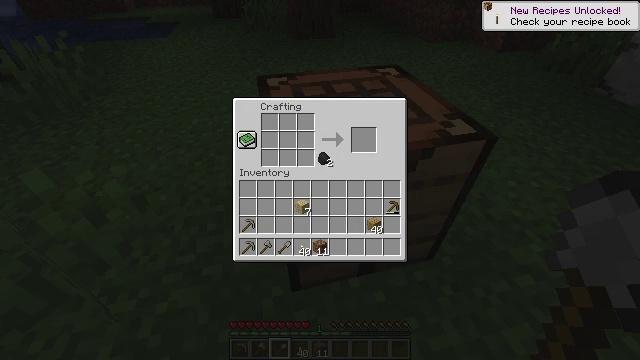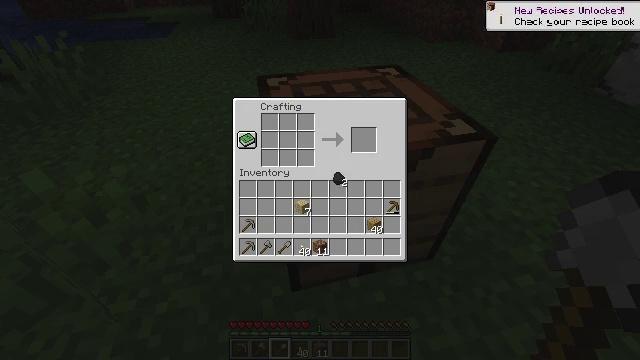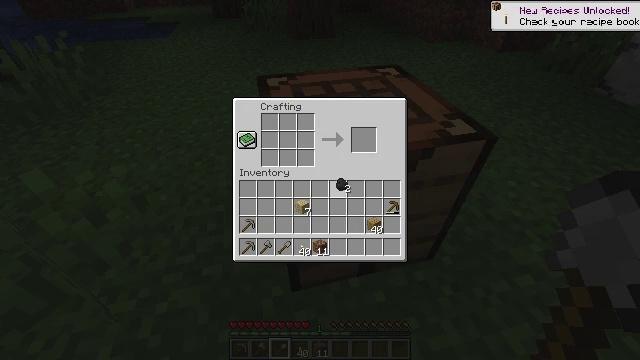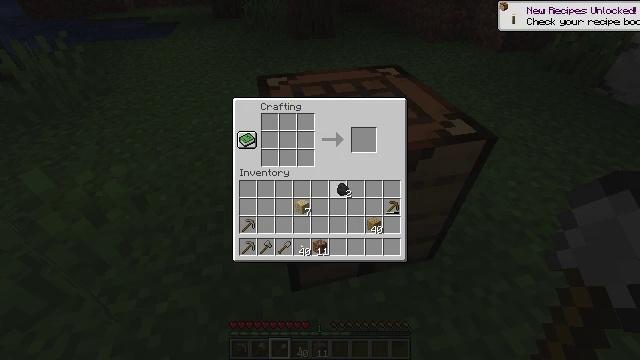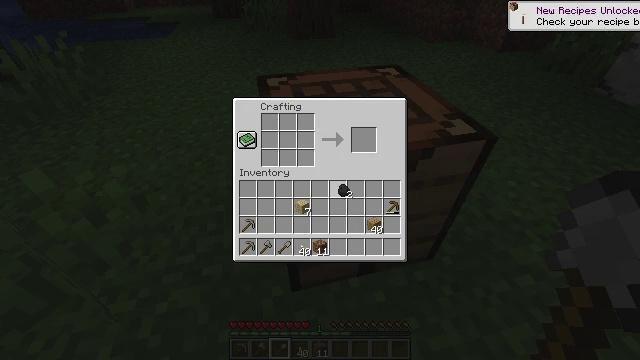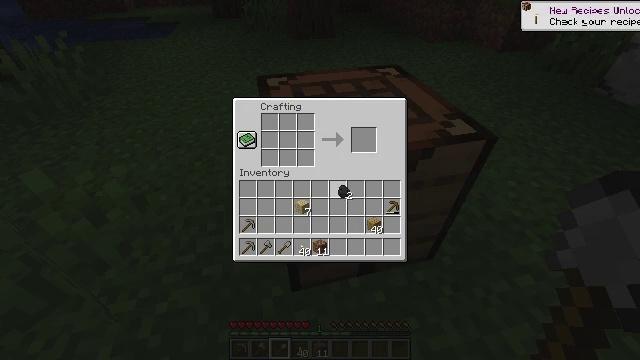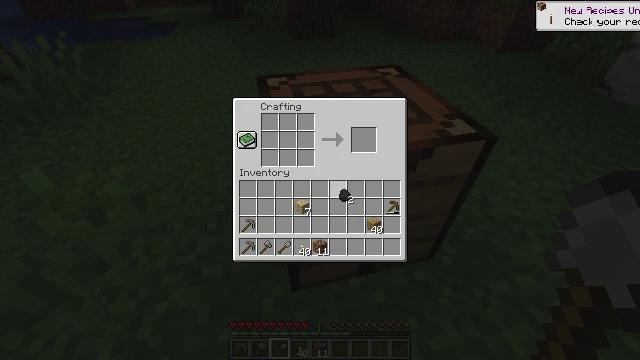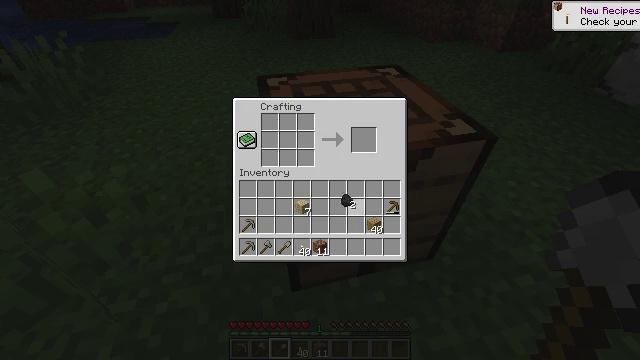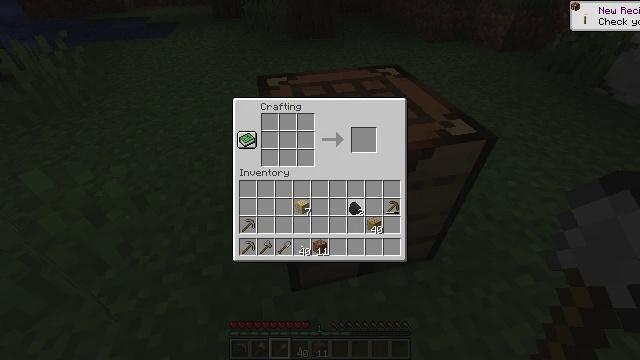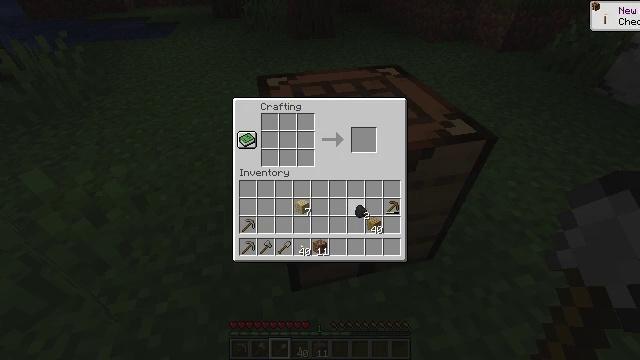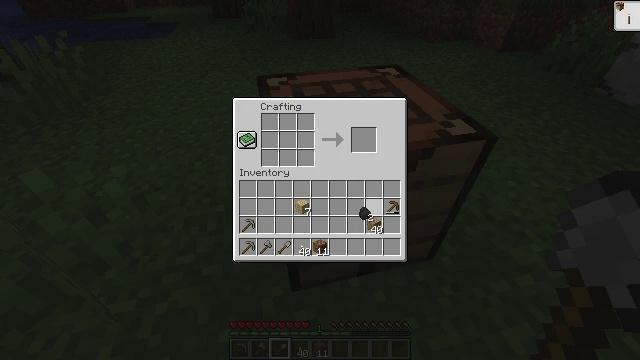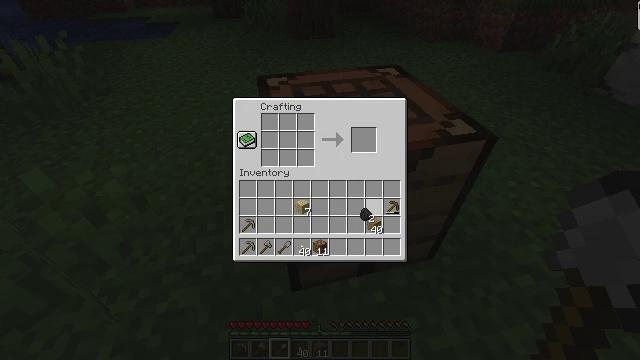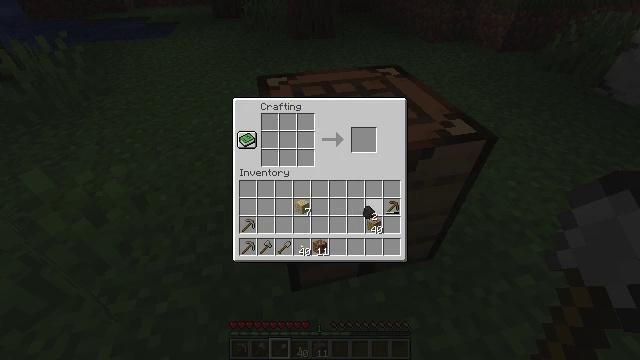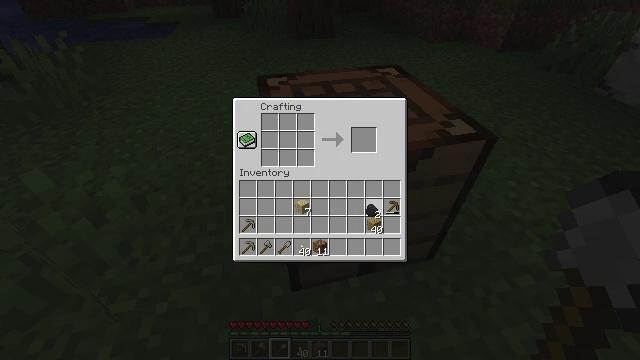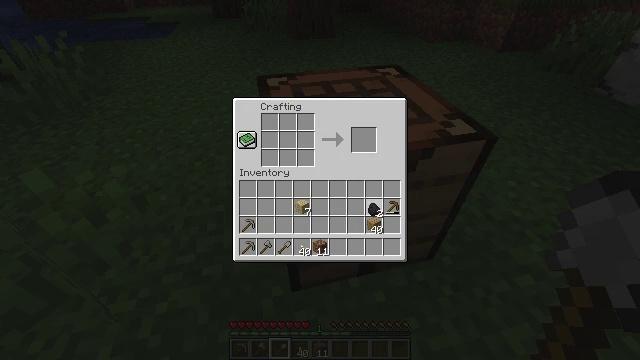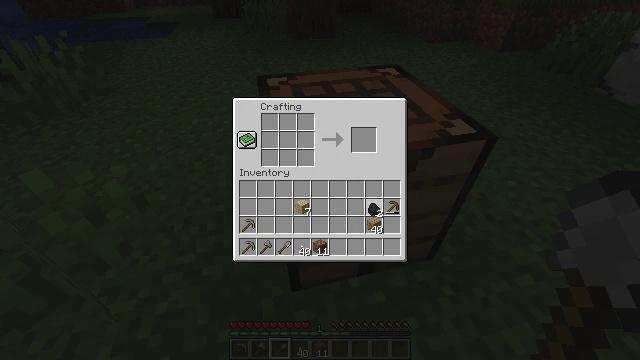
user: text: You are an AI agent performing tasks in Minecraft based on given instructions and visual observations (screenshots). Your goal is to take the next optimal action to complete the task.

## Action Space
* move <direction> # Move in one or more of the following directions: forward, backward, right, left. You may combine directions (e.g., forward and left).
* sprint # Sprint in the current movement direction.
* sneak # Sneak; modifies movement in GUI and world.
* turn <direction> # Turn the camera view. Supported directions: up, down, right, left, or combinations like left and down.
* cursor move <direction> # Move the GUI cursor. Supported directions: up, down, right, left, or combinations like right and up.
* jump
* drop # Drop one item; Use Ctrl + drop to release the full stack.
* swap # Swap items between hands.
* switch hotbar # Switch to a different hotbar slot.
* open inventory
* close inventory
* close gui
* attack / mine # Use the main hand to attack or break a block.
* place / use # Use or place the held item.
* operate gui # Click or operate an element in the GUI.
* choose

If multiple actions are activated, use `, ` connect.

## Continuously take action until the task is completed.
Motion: motion action
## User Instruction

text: Collect lilac by left-clicking.
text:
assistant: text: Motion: cursor move right and down
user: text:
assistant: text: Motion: no_op
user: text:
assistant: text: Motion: no_op
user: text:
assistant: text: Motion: no_op
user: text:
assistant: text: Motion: no_op
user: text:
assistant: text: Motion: no_op
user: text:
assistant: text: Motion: no_op
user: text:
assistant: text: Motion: cursor move right and down
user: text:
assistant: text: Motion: no_op
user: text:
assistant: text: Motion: no_op
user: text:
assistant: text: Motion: no_op
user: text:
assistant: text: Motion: no_op
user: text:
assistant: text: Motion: no_op
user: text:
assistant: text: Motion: no_op
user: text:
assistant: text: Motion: no_op
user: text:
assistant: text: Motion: operate gui
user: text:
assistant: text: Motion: operate gui
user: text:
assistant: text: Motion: operate gui
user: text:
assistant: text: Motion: no_op
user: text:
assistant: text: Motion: no_op
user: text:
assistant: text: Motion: no_op
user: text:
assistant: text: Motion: no_op
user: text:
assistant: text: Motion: no_op
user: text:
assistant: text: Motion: no_op
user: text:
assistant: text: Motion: no_op
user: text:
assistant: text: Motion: no_op
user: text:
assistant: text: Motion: no_op
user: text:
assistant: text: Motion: no_op
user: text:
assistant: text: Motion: cursor move left
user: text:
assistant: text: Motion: cursor move left